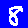
Digit: 8